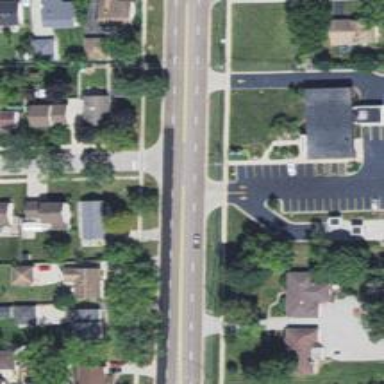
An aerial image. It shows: Secondary road with separate asphalt sidewalks.